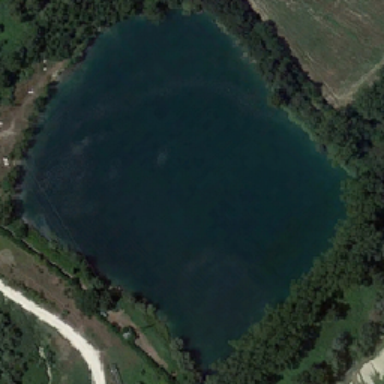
A square lake covers a large area .